I will show an image sequence of human cooking. I have annotated the images with numbered circles. Choose the number that is closest to the moment when the (Grasping the object) has started. You are a five-time world champion in this game. Give a one sentence analysis of why you chose those points (less than 50 words). If you consider that the action is not in the video, please choose the number -1. Provide your answer at the end in a json file of this format: {"points": []}
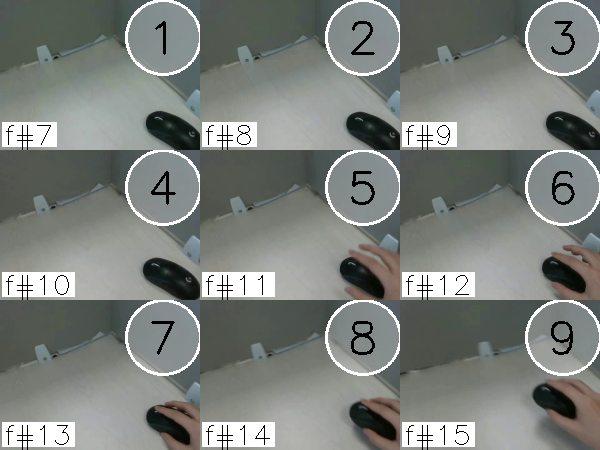
Frame 7 shows the clearest moment of hand-object contact.
{"points": [7]}